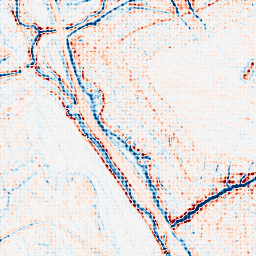
Category: edge_preserving
Decomposition family: bilateral
Decomposition parameters: d: 9
sigma_color: 75
sigma_space: 25
Upsampling method: sinc_blackman
Upsampling parameters: scale: 4
kernel_size: 4
Upsampling scale: 4